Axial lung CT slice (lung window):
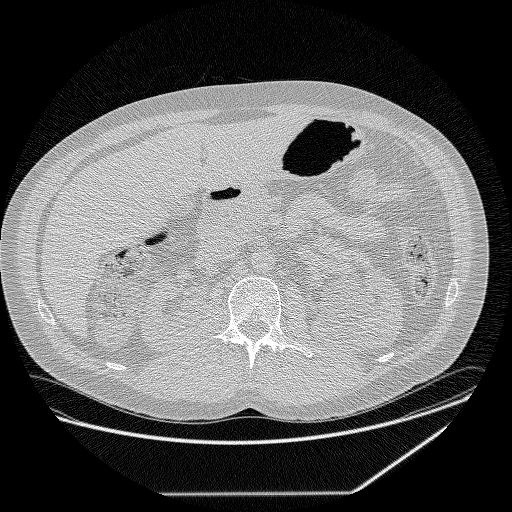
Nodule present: no